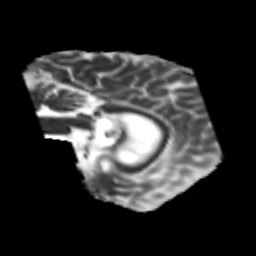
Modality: MD
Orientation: sagittal
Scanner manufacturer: siemens
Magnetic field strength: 3 T
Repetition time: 6.8 s
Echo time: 0.093 s